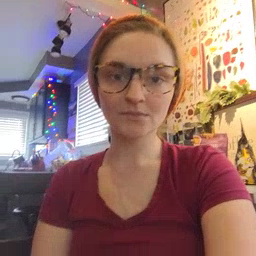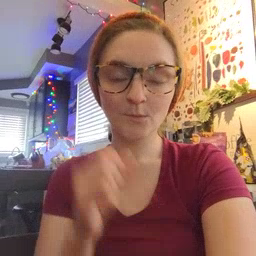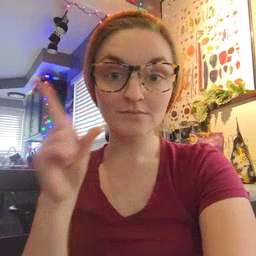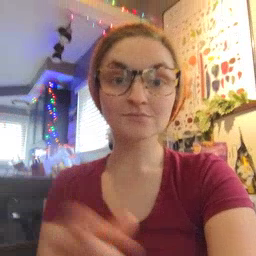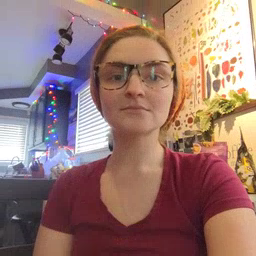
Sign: wake